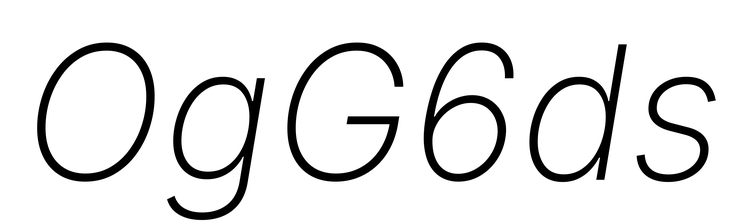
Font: Inter-Italic_ExtraLight_Italic